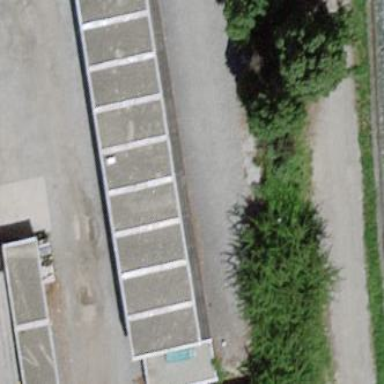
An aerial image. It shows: Shed building.